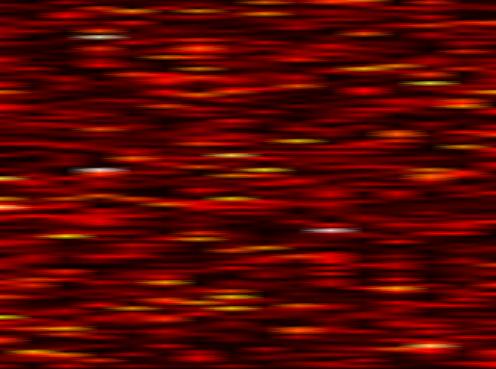
Label: FBMC